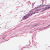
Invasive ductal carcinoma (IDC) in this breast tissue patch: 0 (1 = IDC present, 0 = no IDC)